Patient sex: M
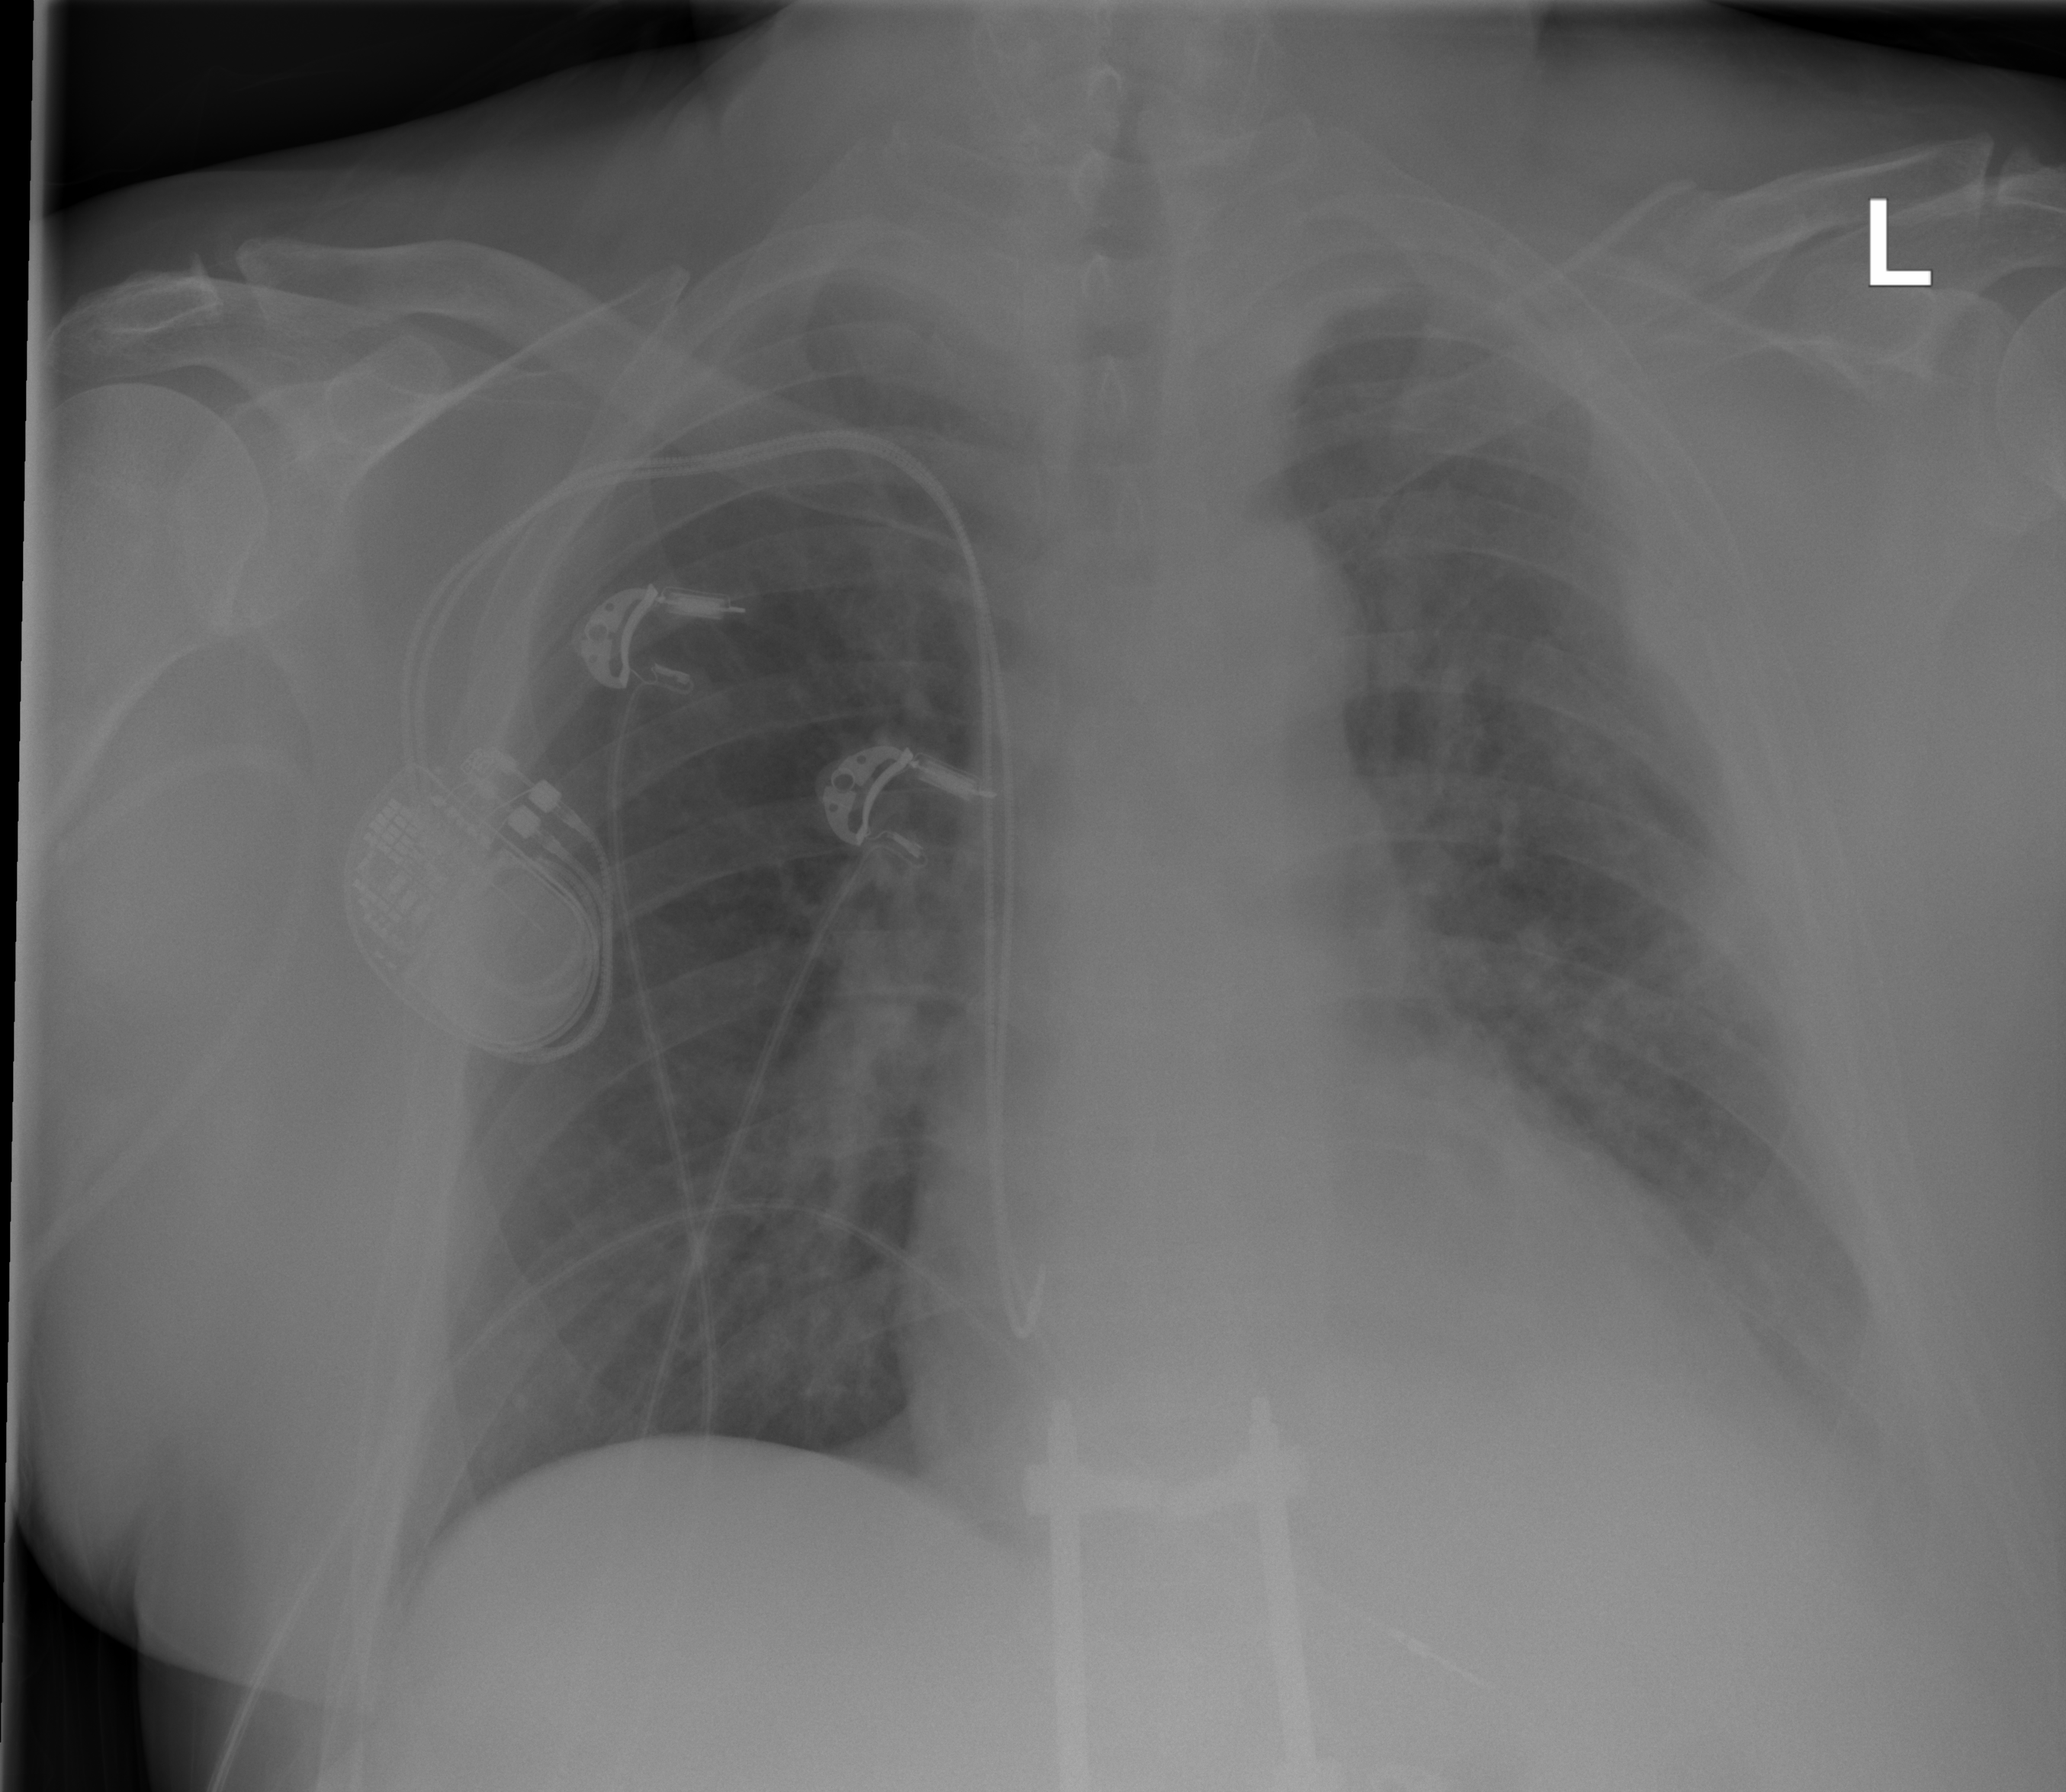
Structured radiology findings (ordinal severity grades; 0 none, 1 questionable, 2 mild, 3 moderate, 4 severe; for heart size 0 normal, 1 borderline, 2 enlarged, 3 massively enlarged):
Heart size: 0
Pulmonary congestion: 0
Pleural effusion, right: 0
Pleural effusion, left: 2
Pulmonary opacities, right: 0
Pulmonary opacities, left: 0
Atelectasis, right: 0
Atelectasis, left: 0